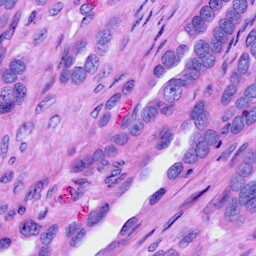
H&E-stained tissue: Ovarian